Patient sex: M
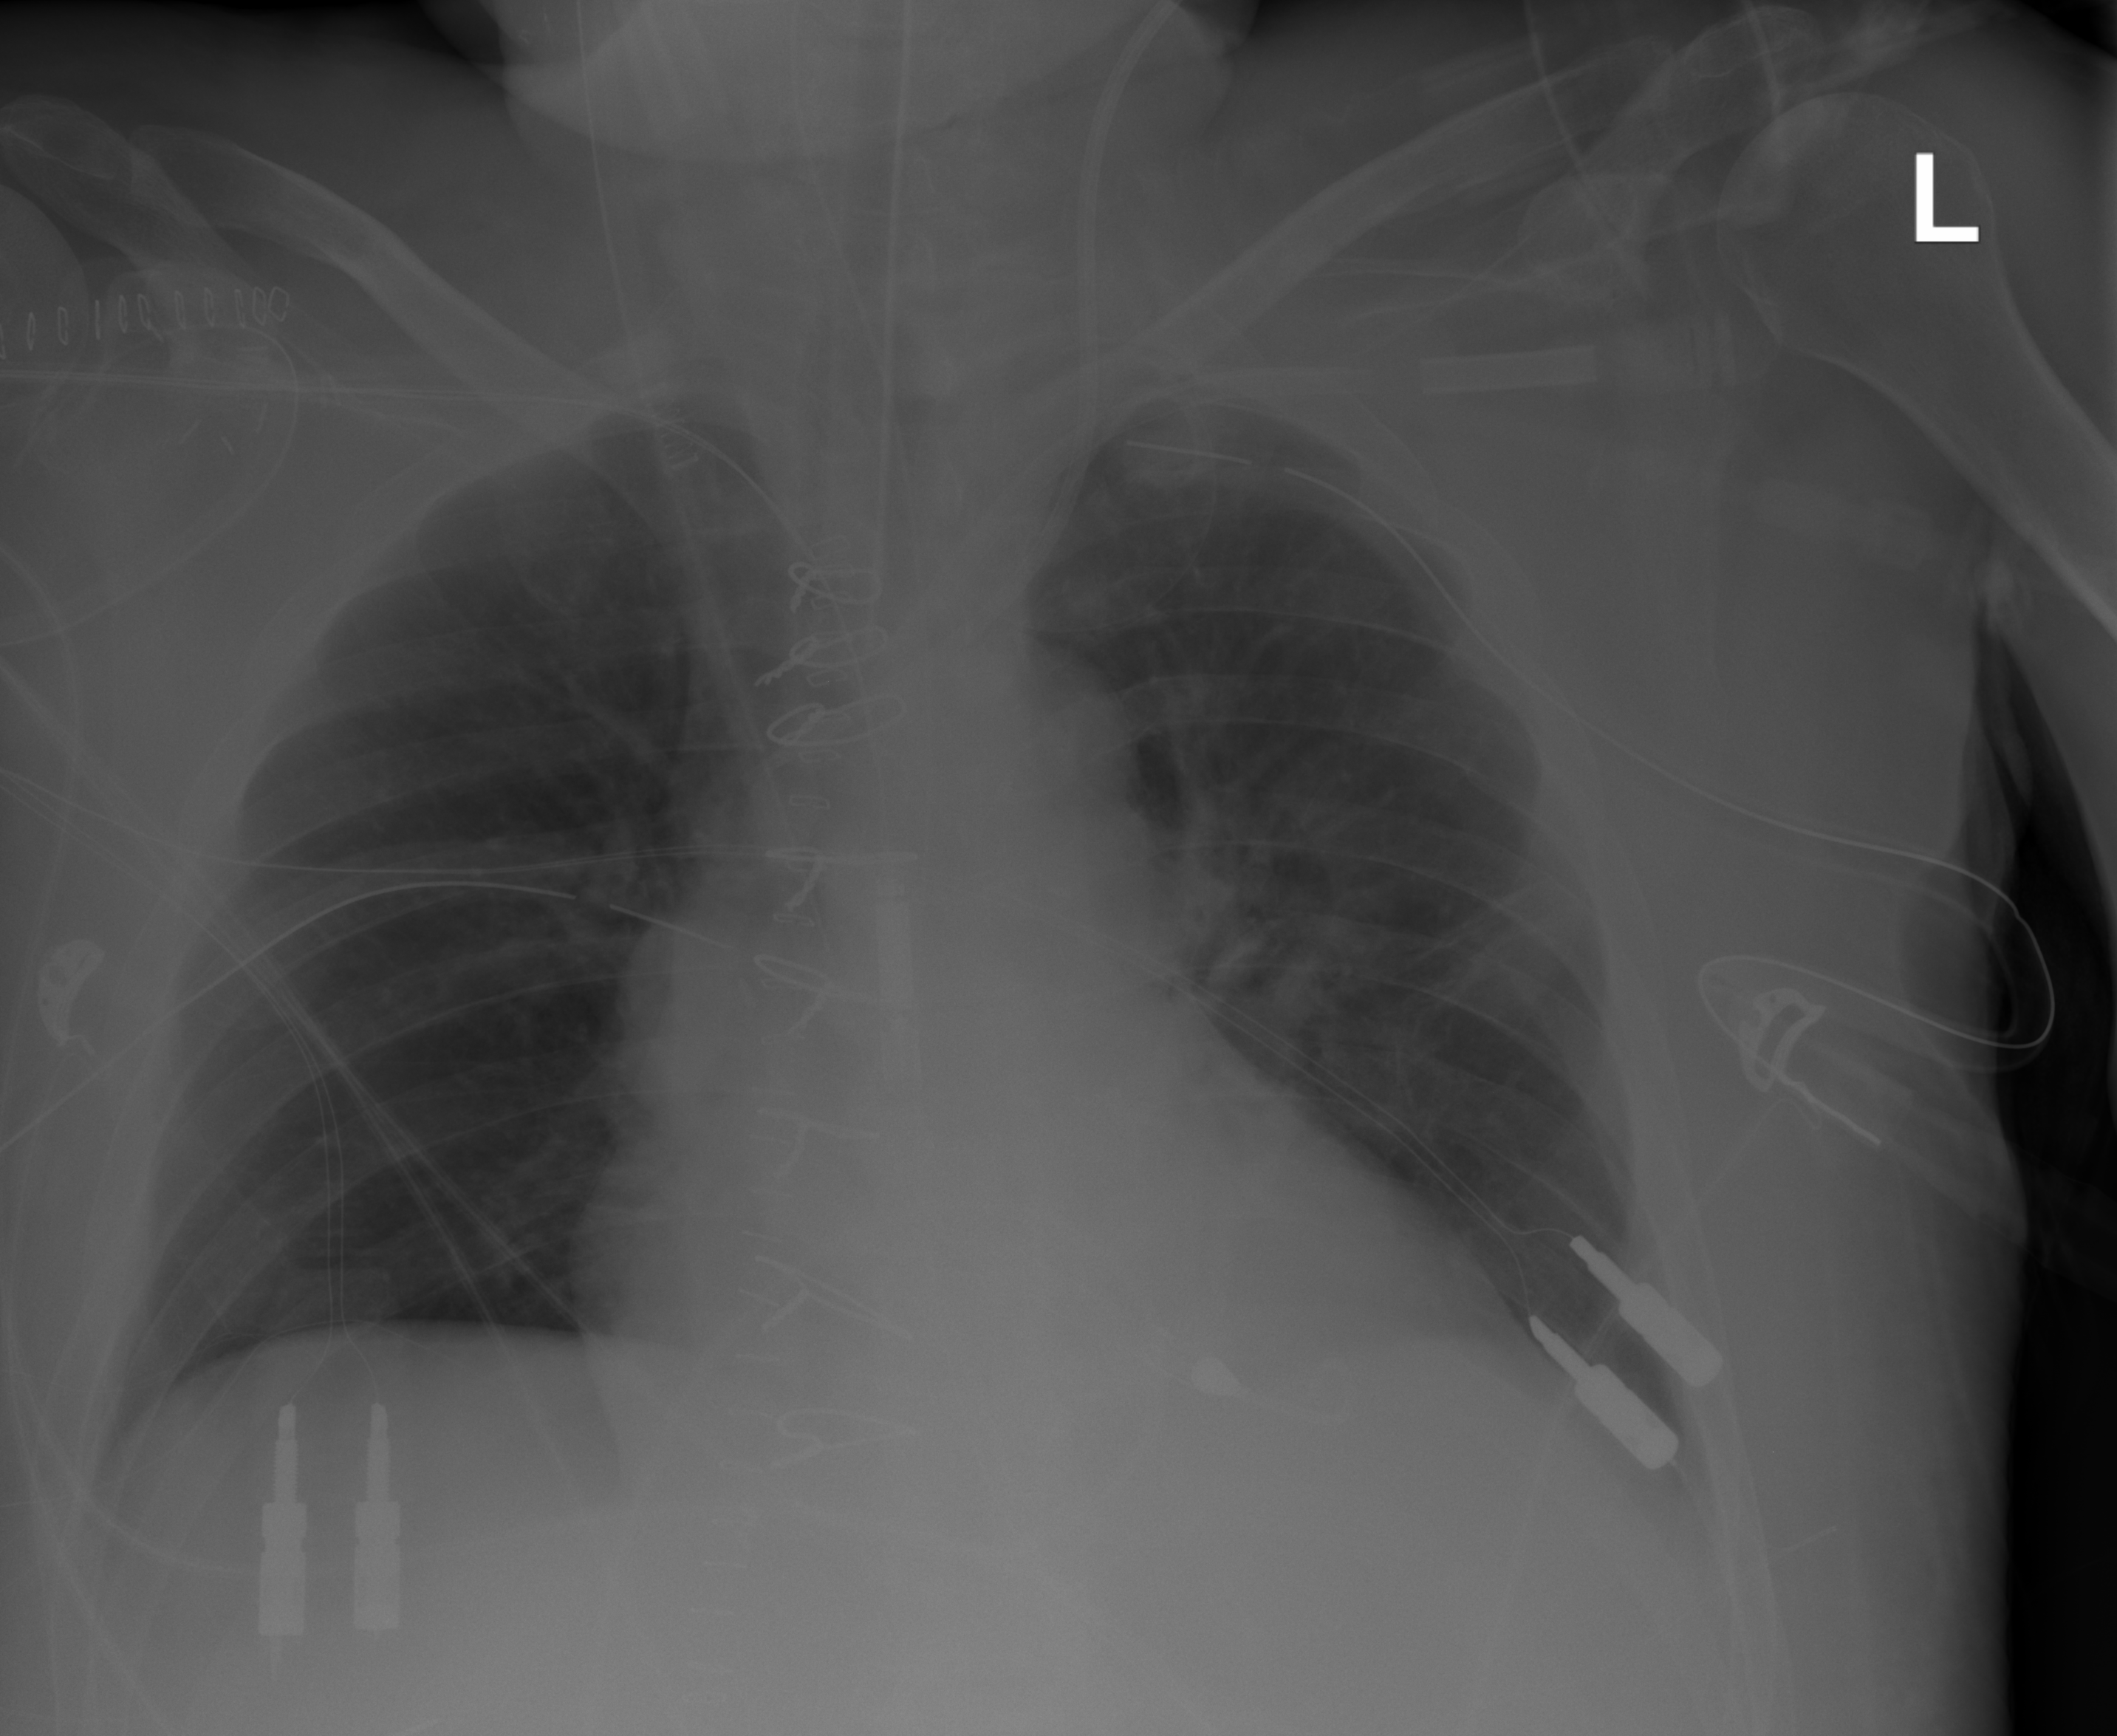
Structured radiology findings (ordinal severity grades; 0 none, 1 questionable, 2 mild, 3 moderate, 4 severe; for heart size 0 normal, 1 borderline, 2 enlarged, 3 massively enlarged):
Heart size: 2
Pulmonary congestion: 2
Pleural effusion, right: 0
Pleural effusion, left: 0
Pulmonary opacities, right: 0
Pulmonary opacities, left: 0
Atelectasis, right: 0
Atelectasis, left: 2